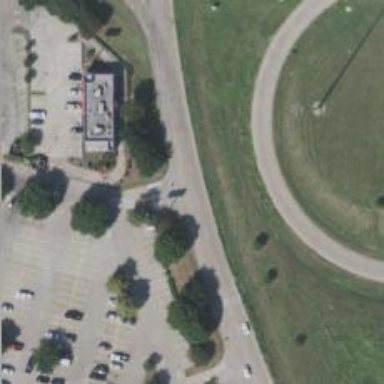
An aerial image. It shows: Secondary road with frontage road.